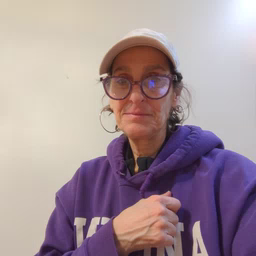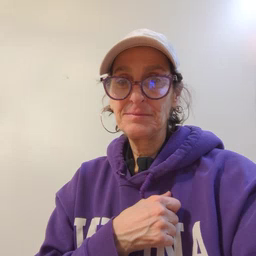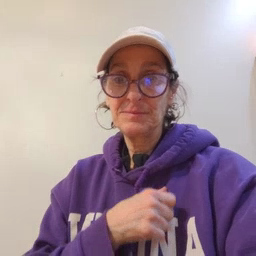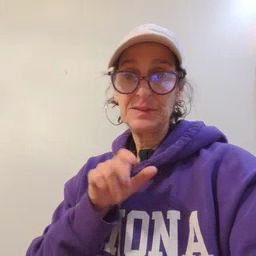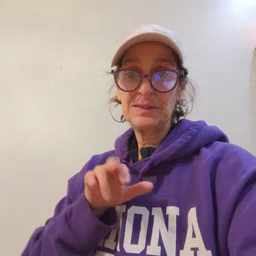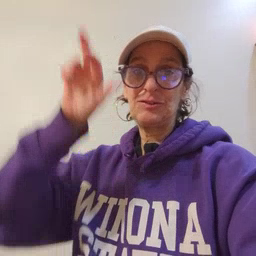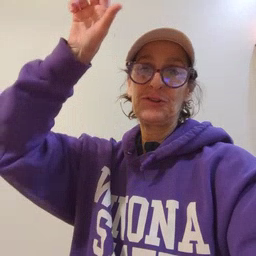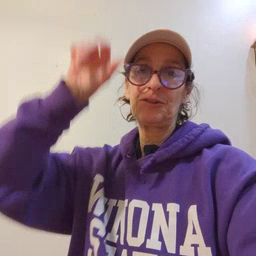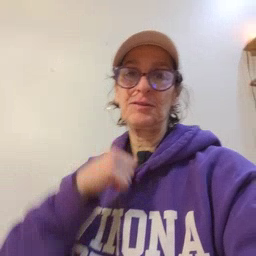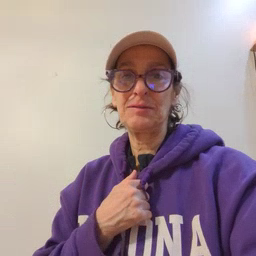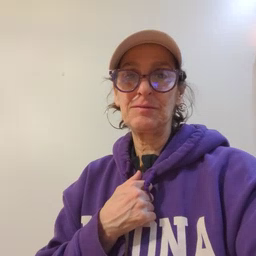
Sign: stairs